Field crop: maize
Growth stage: 1
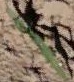
Species: maize